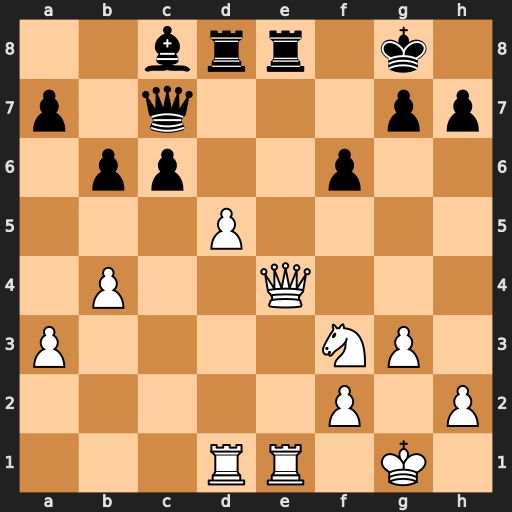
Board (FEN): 2brr1k1/p1q3pp/1pp2p2/3P4/1P2Q3/P4NP1/5P1P/3RR1K1
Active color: w
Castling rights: -
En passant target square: -
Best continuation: Qxe8+ Rxe8 Rxe8+ Kf7 d6